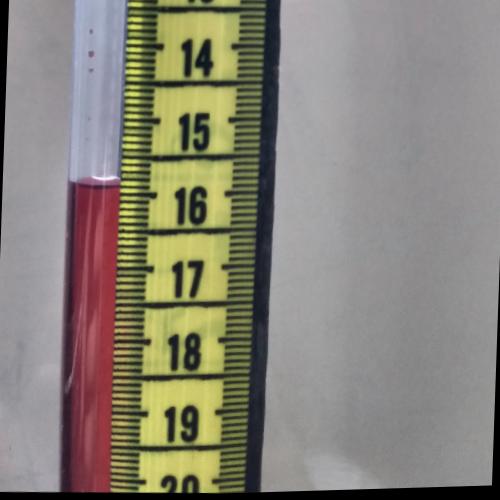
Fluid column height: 15.9 cm